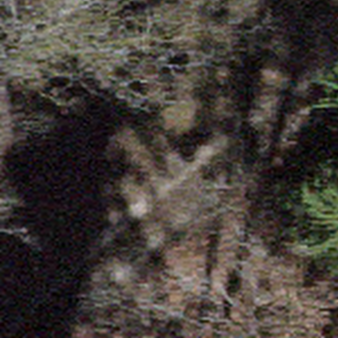
Label: other